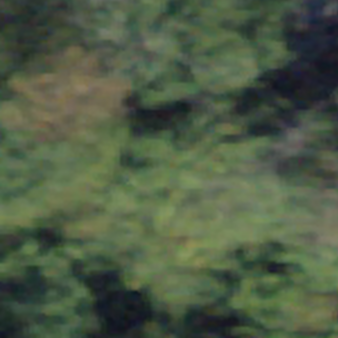
Label: other